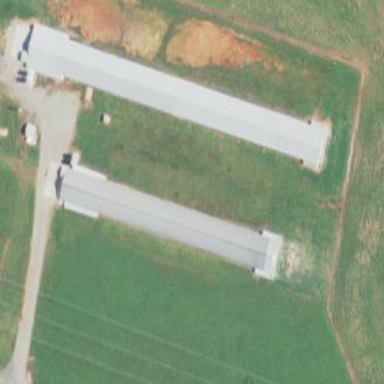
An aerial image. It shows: Farm auxiliary building.